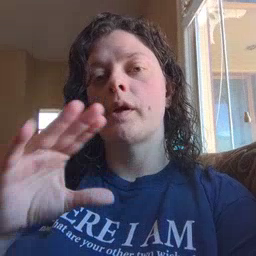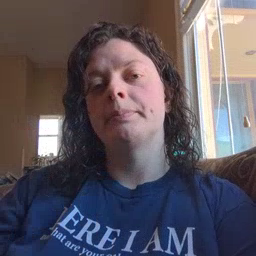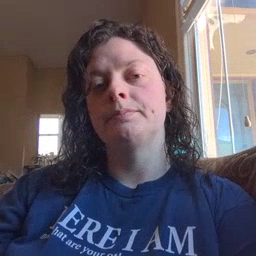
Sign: story